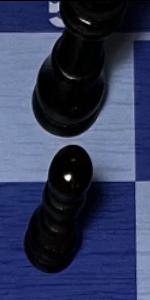
Label: Pawn_Black